Current action and preconditions to check: path_clear

Your task: For each precondition in the list above, predict whether it will hold at this action.

Consider the current scene as observed from the mobile robot's camera, and analyze the predicted future states of all dynamic agents (e.g., people, animals, vehicles, or any moving entities) within the NEXT SECOND.

IMPORTANT: Only answer "very likely" if you are absolutely certain—based on strong, clear evidence—that a dynamic agent will violate the precondition in the predicted future state. Do NOT answer "very likely" for unlikely, ambiguous, or low-probability risks.

Ask yourself for each precondition: Is there a high probability, with clear and convincing evidence, that the predicted future states of any dynamic agent will interfere with the predicted future state of the currently executing action within the NEXT SECOND, causing that precondition to fail?

Assess the risk level based on these predictions. Use "likely" or "very likely" if motions create a clear risk of interference.

Use "neutral" or "improbable" if agents are nearby but their predicted paths are clearly diverging or non-conflicting.

Failure Risk Categories: "very improbable", "improbable", "neutral", "likely", "very likely"

Answer Format: Output ONLY the probability_of_failure value from these categories: "very improbable", "improbable", "neutral", "likely", "very likely"

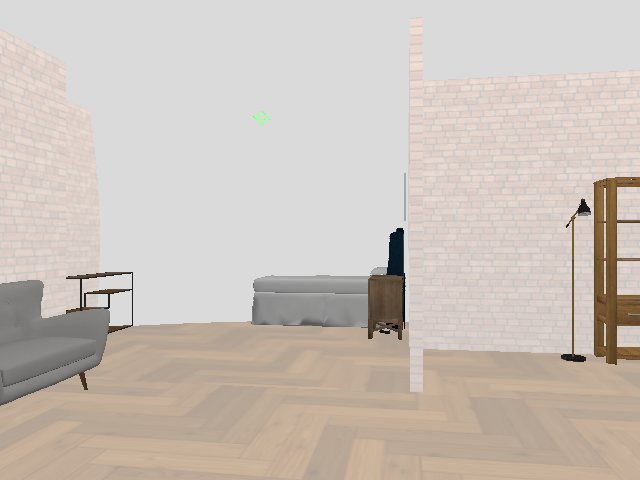

Answer: very improbable